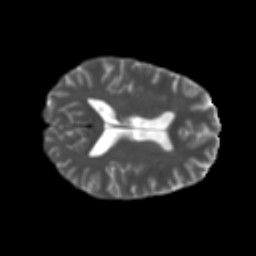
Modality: T2w
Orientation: axial
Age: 36
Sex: female
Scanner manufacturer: ge
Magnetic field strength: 3 T
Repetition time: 7.8 s
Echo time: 0.0606 s